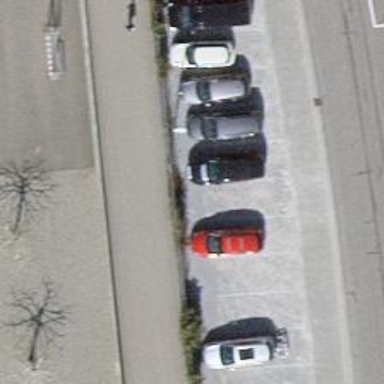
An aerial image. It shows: Street side parking area.